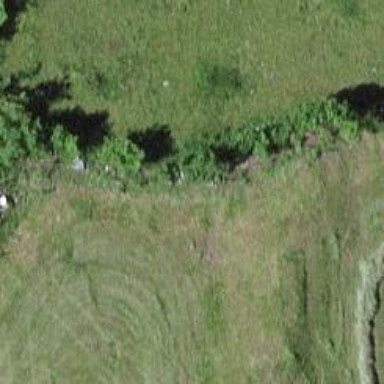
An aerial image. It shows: Wall made of dry stone.